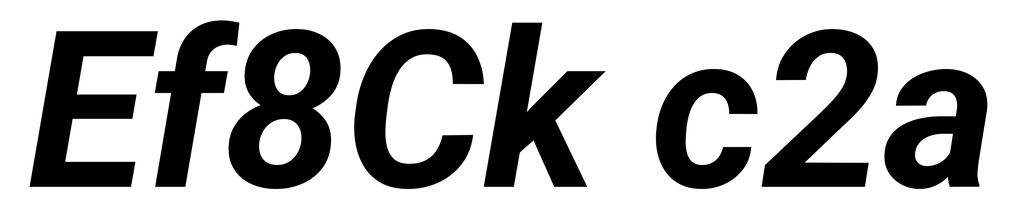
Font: Roboto-Italic_Bold_Italic